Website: crate-barrel
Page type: account-selection
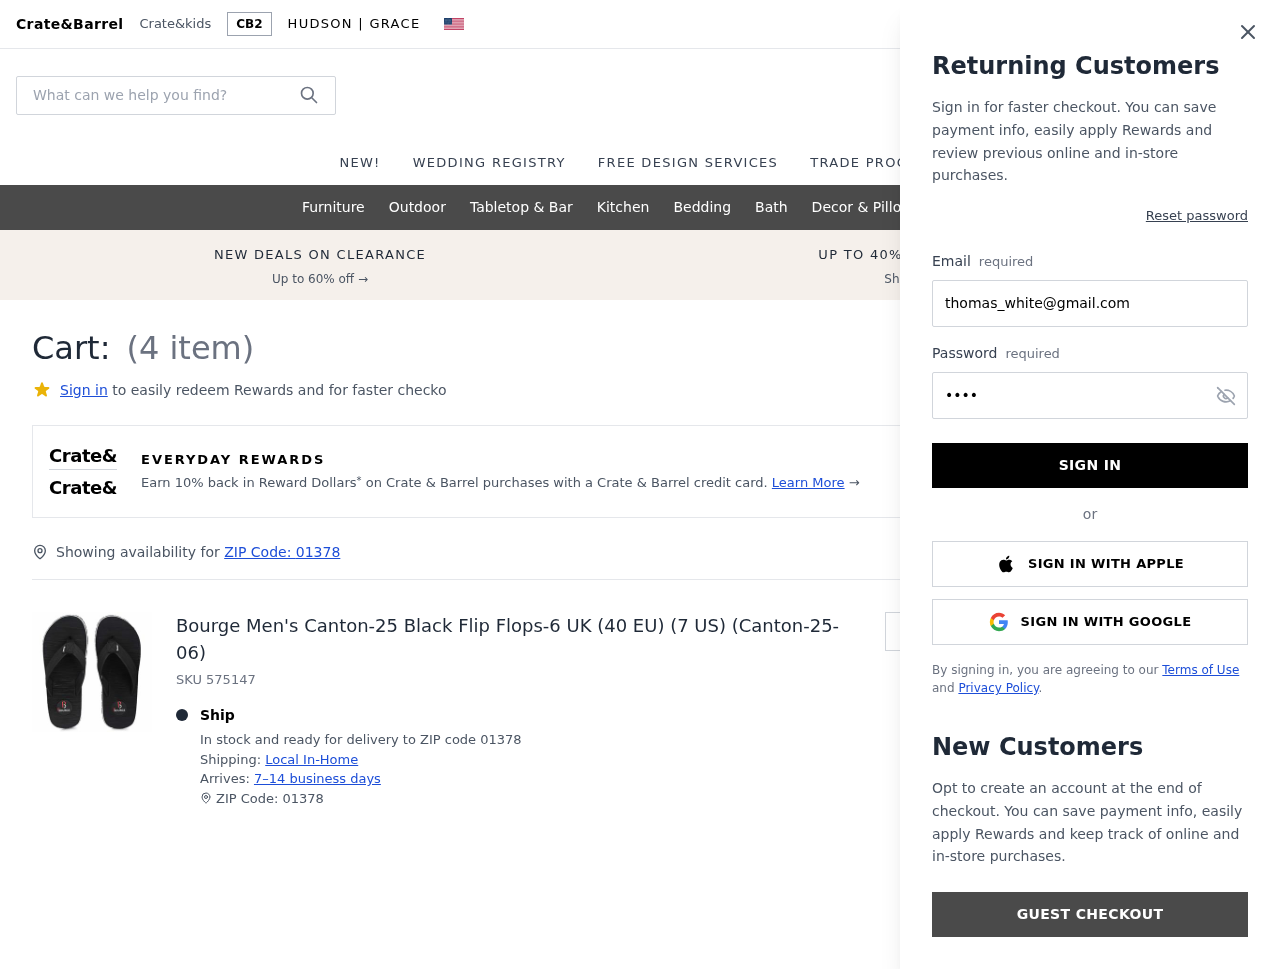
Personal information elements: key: PII_EMAIL
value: thomas_white@gmail.com
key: PII_POSTCODE
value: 01378
Product elements: key: PRODUCT1_NAME
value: Bourge Men's Canton-25 Black Flip Flops-6 UK (40 EU) (7 US) (Canton-25-06)
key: PRODUCT1_QUANTITY
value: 4
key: PRODUCT1_SKU
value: SKU 575147
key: PRODUCT1_ORIGINAL_PRICE
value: $34.99
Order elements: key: ORDER_NUM_ITEMS
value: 4
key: ORDER_SUBTOTAL
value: $111.96
Search elements: key: HEADER_SEARCH
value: What can we help you find?